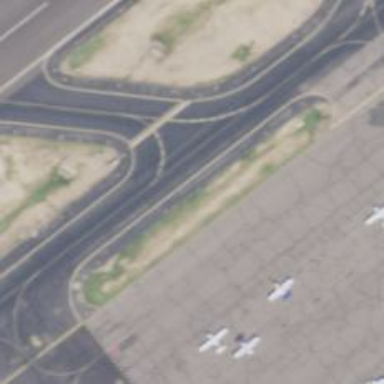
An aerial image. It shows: Image of taxiway at airport.